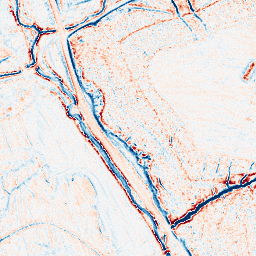
Category: edge_preserving
Decomposition family: anisotropic_diffusion
Decomposition parameters: iterations: 10
kappa: 100
gamma: 0.15
Upsampling method: quadratic
Upsampling parameters: scale: 8
Upsampling scale: 8